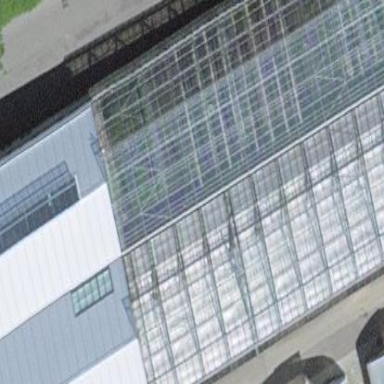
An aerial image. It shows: Greenhouse.